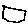
Label: hexagon